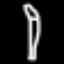
Label: pencil